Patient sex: M
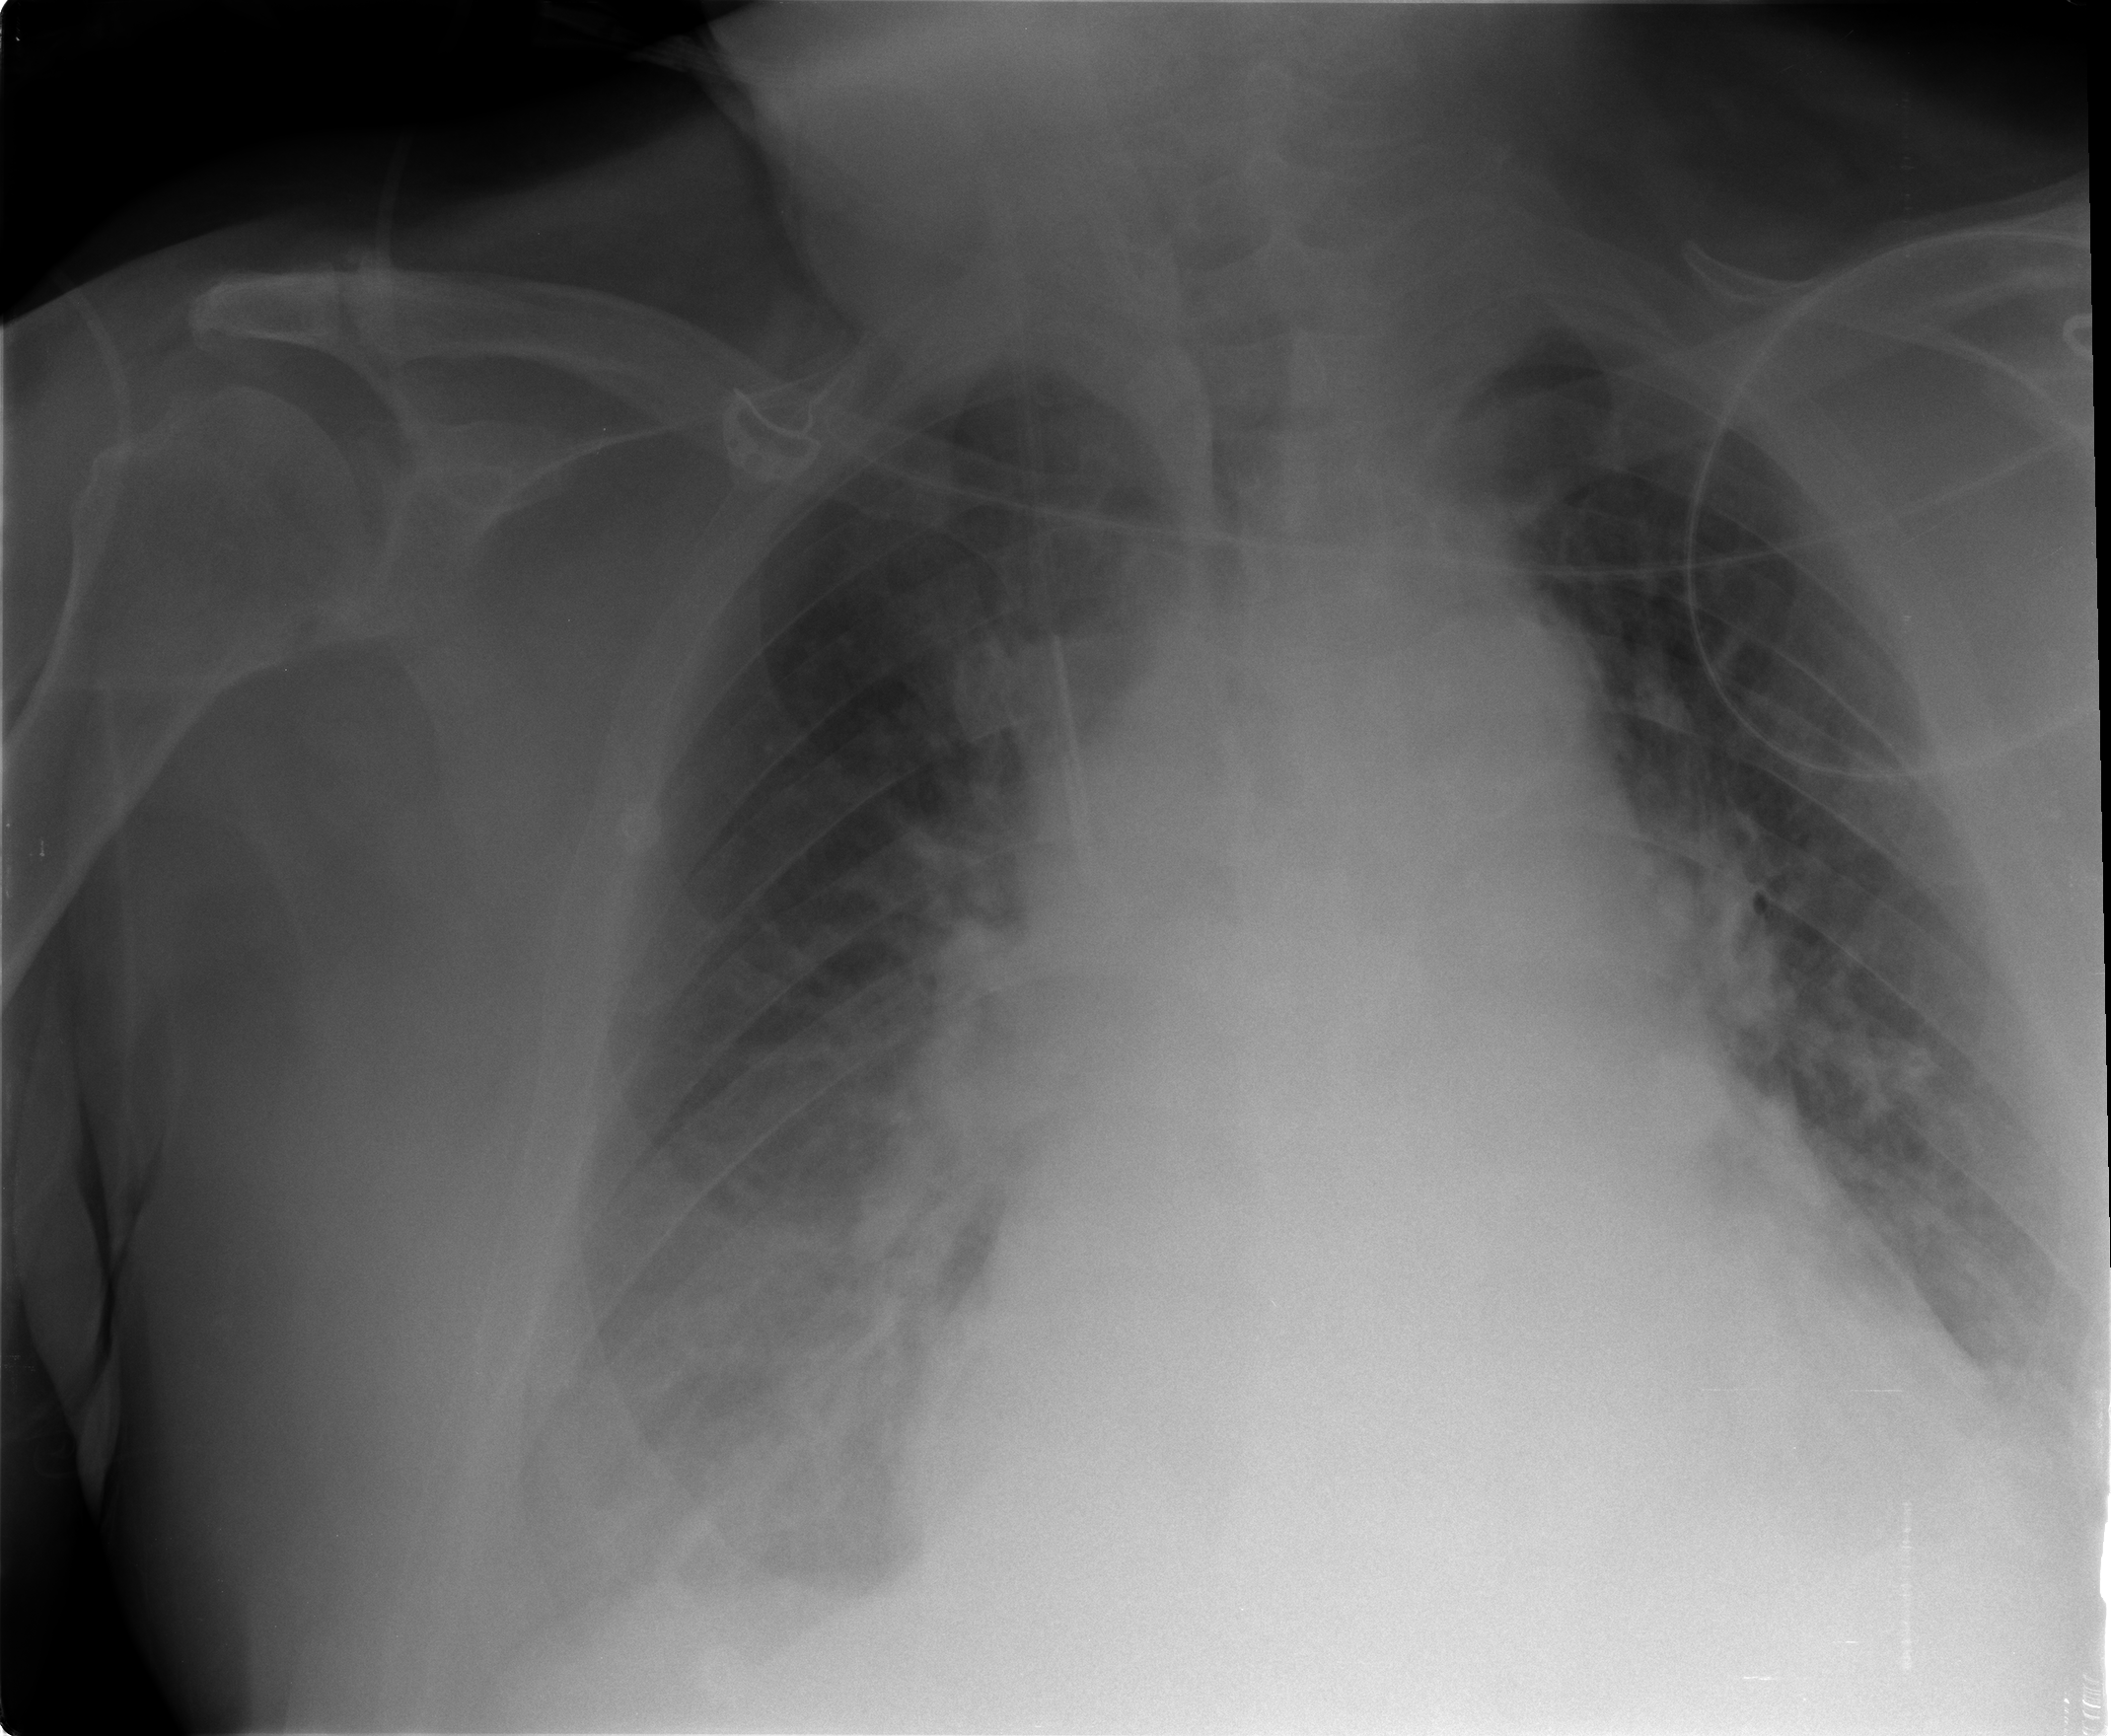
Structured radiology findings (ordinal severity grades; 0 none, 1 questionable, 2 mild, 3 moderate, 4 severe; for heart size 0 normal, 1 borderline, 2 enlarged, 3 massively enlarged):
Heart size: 2
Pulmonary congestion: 2
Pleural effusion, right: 2
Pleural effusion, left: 1
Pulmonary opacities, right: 1
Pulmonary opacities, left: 0
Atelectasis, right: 2
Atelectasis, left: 2